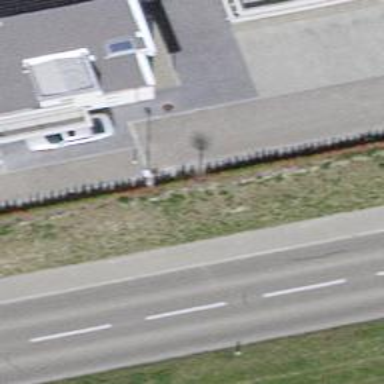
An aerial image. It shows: Bollard barrier.